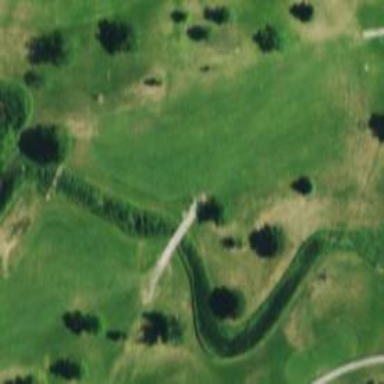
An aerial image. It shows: Path for both roads and golfers.